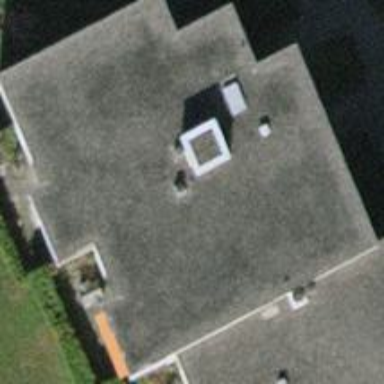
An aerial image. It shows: Flat-roofed apartment building.